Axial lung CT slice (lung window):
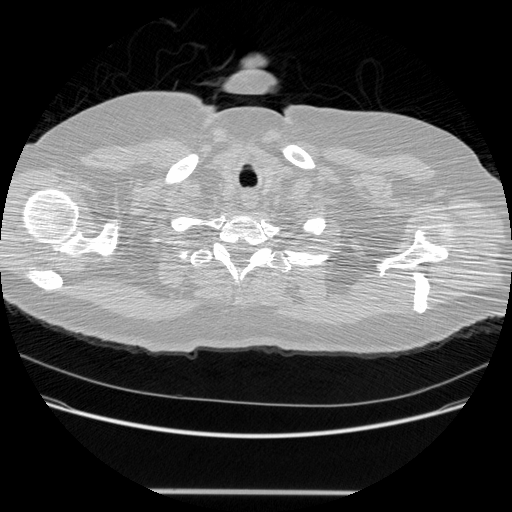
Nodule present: no